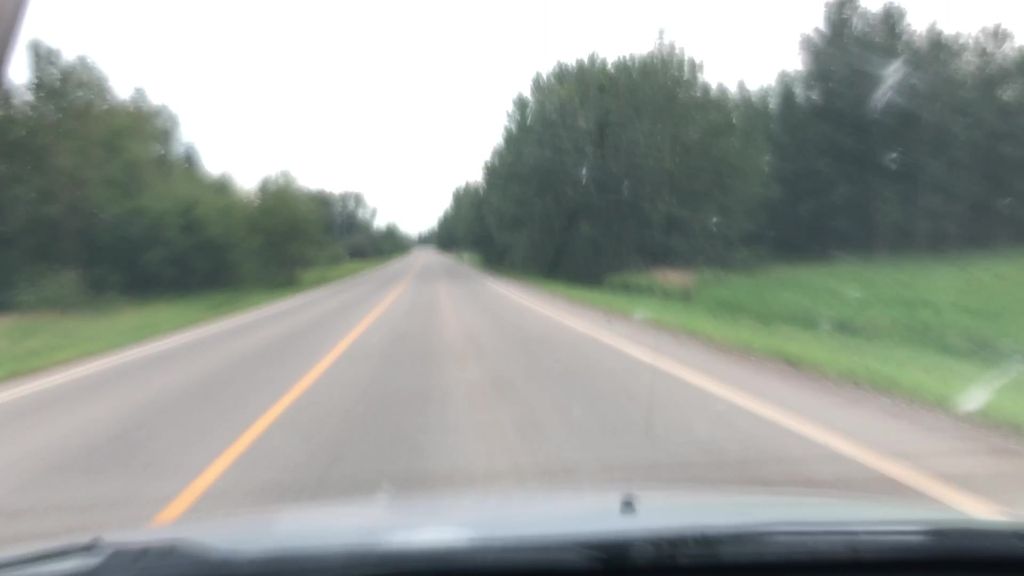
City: edmonton